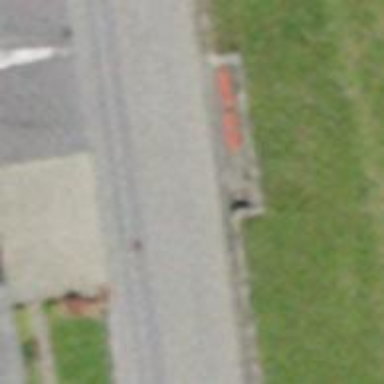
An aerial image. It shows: Bench.